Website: bh-photo
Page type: delivery-shipping
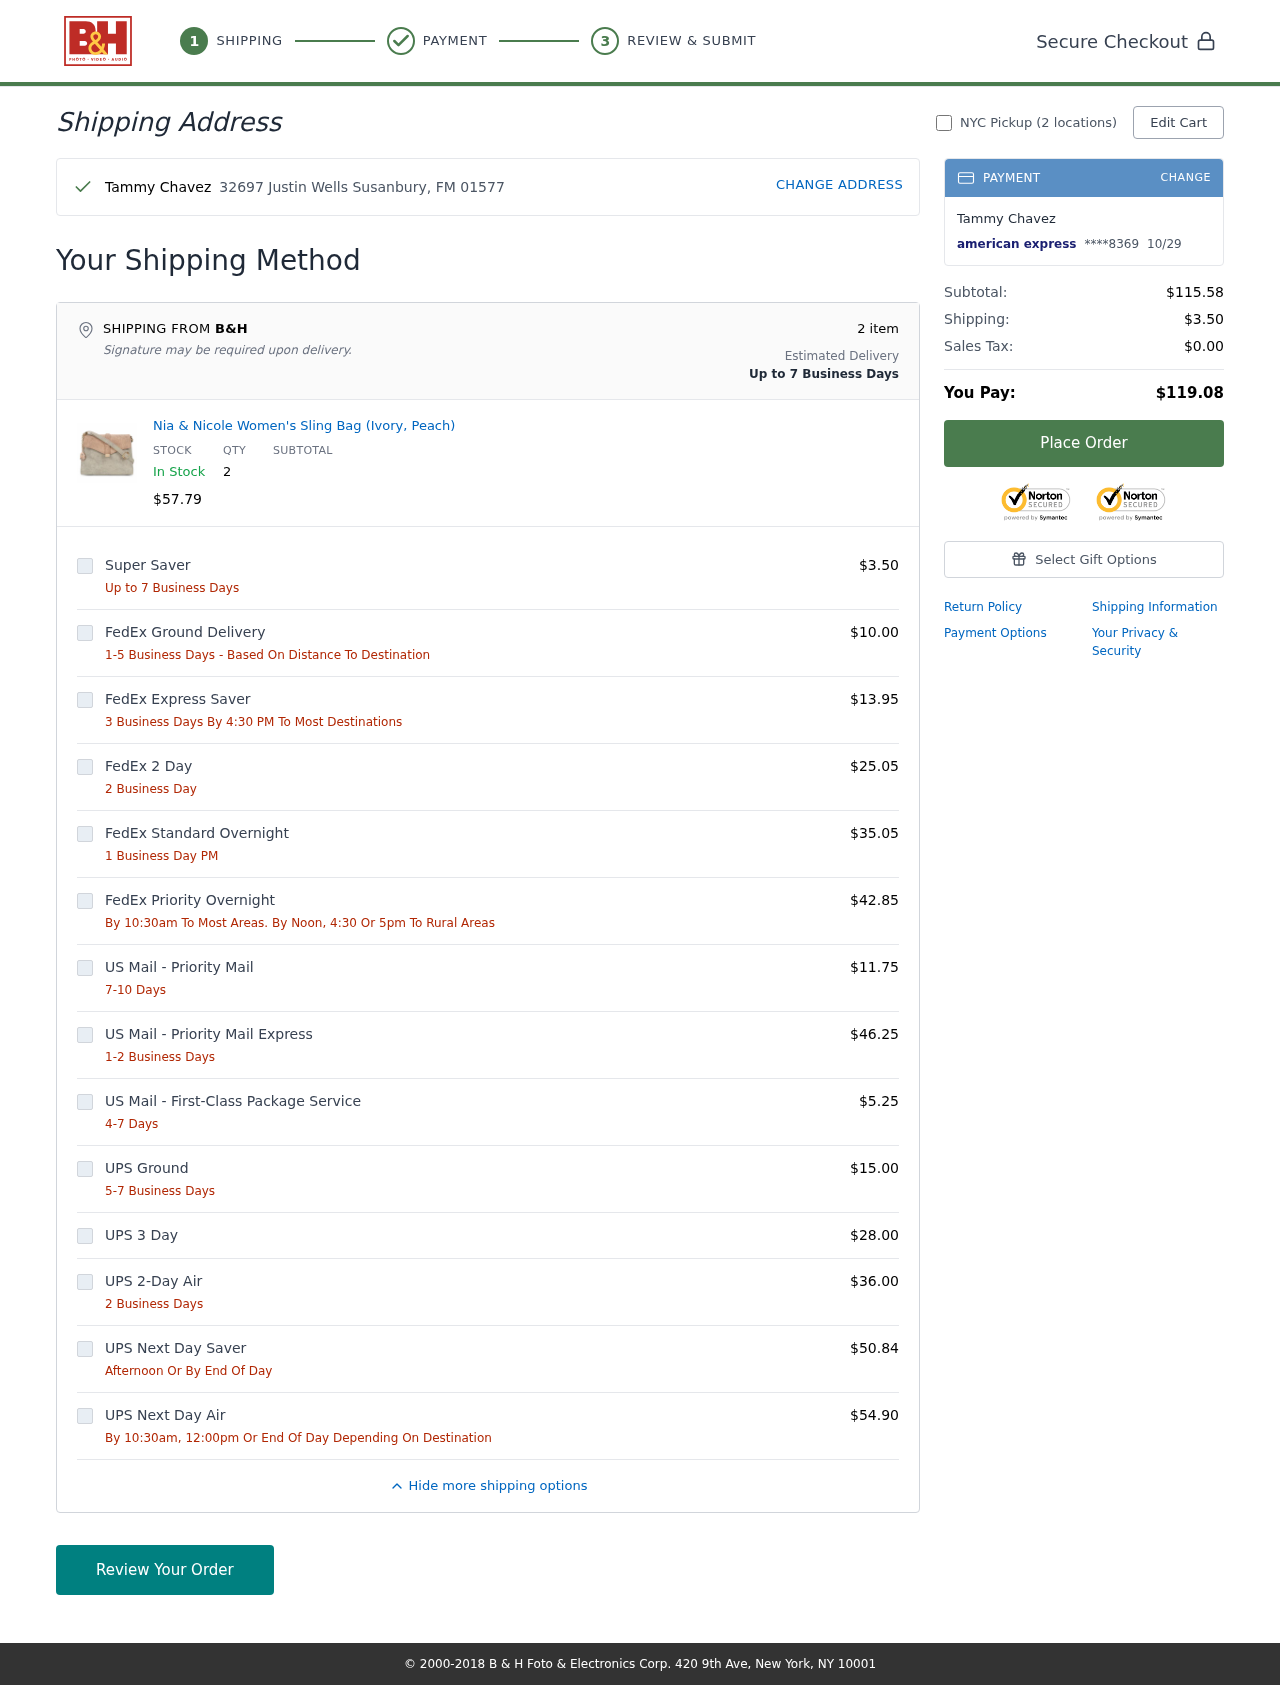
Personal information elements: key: PII_CARD_EXPIRY
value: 10/29
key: PII_CARD_LAST4
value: ****8369
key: PII_CARD_TYPE
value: american express
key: PII_CITY_STATE_ZIP
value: Susanbury, FM 01577
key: PII_FULLNAME
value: Tammy Chavez
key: PII_STREET
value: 32697 Justin Wells
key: PII_FIRSTNAME
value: Tammy
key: PII_LASTNAME
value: Chavez
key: PII_FULLNAME2
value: Tammy Chavez
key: PII_FULLNAME3
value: Tammy Chavez
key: PII_FIRSTNAME2
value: Tammy
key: PII_FIRSTNAME3
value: Tammy
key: PII_LASTNAME2
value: Chavez
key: PII_LASTNAME3
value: Chavez
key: PII_FIRSTNAME_DERIVED
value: Tammy
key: PII_LASTNAME_DERIVED
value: Chavez
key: PII_FULLNAME_DERIVED
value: Tammy Chavez
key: PII_NAME_FULL_DERIVED
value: Tammy Chavez
Product elements: key: PRODUCT1_NAME
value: Nia & Nicole Women's Sling Bag (Ivory, Peach)
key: PRODUCT1_PRICE
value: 57.79
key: PRODUCT1_QUANTITY
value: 2
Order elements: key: ORDER_NUM_ITEMS
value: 2
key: ORDER_SUBTOTAL
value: $115.58
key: ORDER_SHIPPING_COST
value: $3.50
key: ORDER_TAX
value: $0.00
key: ORDER_TOTAL
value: $119.08